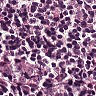
Metastatic tissue present: yes